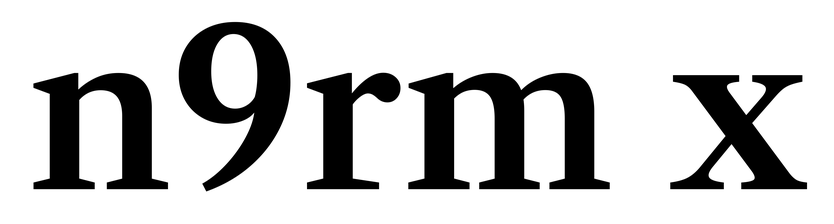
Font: LibreCaslonText_SemiBold